Aerial crown-view tile of a tropical tree (Barro Colorado Island, Panama), acquired 20240716:
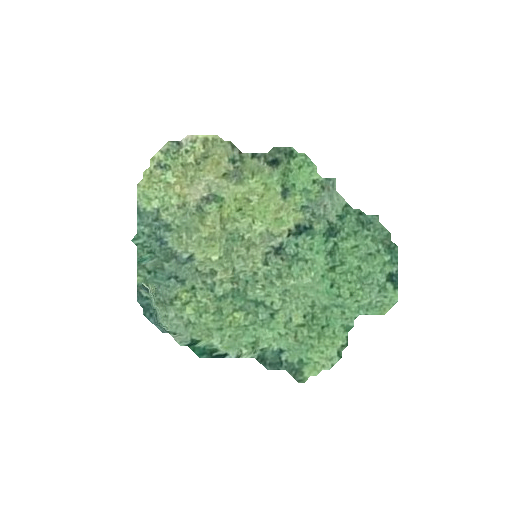
Species: Prioria copaifera
GBIF accepted scientific name: Prioria copaifera
Crown area: 72.954 m²